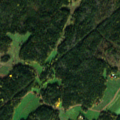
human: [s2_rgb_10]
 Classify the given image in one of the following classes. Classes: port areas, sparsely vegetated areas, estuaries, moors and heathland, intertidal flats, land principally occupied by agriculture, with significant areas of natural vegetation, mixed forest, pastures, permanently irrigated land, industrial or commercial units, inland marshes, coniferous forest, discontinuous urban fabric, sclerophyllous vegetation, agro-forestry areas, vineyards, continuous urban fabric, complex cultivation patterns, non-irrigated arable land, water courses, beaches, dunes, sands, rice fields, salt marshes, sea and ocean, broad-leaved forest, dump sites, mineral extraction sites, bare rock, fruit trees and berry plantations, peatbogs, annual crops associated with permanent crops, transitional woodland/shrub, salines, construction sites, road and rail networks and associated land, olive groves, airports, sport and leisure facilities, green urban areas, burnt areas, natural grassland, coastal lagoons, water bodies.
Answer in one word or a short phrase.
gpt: land principally occupied by agriculture, with significant areas of natural vegetation, broad-leaved forest, mixed forest